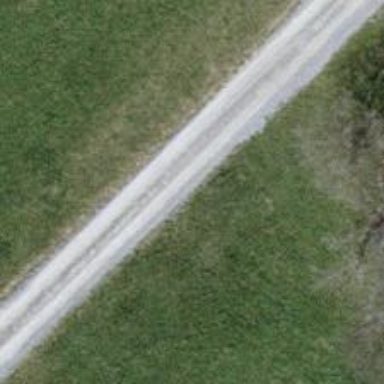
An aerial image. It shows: Compacted driveway that serves as service road.